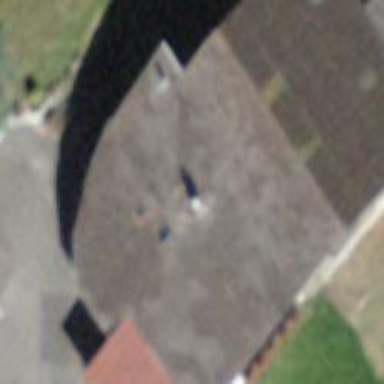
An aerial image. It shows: Barn.